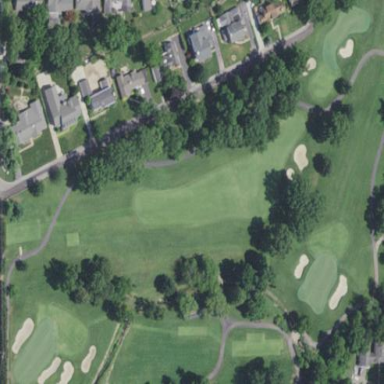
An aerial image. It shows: Golf fairway in the image.